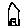
Label: house